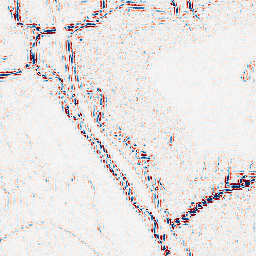
Category: wavelet
Decomposition family: wavelet_reverse_biorthogonal
Decomposition parameters: wavelet: rbio1.3
level: 2
Upsampling method: sinc_hamming
Upsampling parameters: scale: 4
kernel_size: 16
Upsampling scale: 4